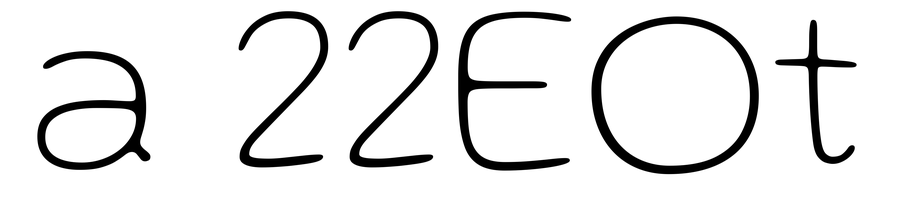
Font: Gluten_Thin